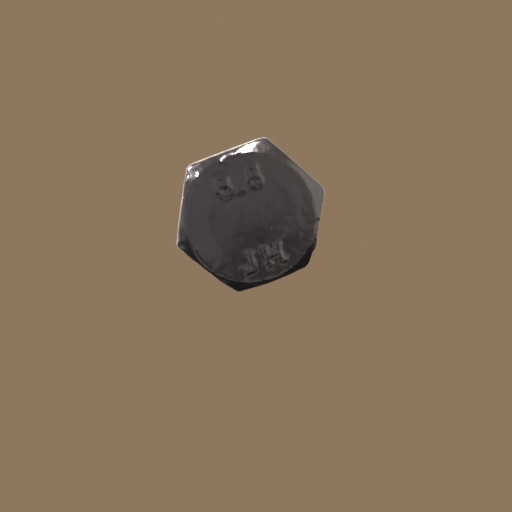
Label: bolt